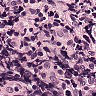
Metastatic tissue present: no